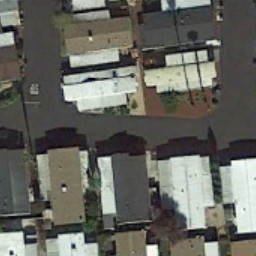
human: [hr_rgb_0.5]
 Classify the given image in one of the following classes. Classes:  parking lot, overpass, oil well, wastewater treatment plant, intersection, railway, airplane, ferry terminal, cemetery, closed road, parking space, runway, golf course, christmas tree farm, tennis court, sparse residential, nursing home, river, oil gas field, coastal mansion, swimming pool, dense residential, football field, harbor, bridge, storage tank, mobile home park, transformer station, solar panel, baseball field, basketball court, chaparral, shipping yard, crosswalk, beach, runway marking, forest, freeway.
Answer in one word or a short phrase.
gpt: mobile home park